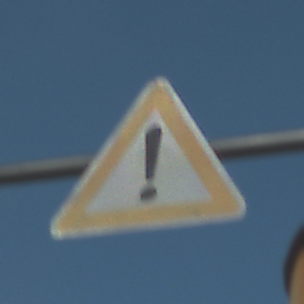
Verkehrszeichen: Gefahrenstelle
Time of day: MorningAfternoon
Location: Outdoor (Suburban)
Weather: Clear
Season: NotSpecified
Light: Natural